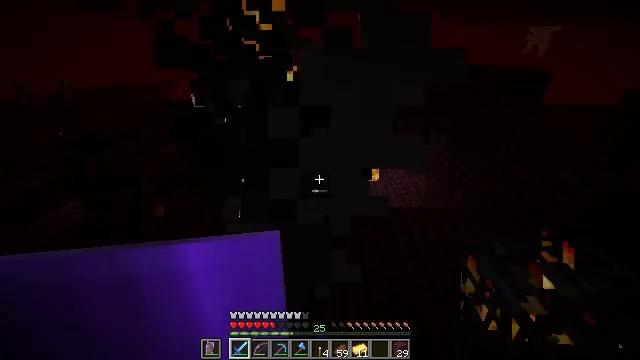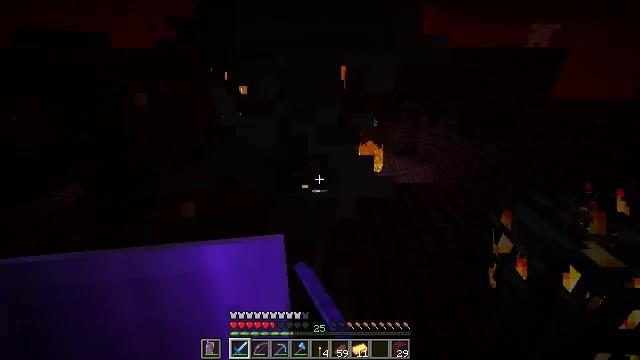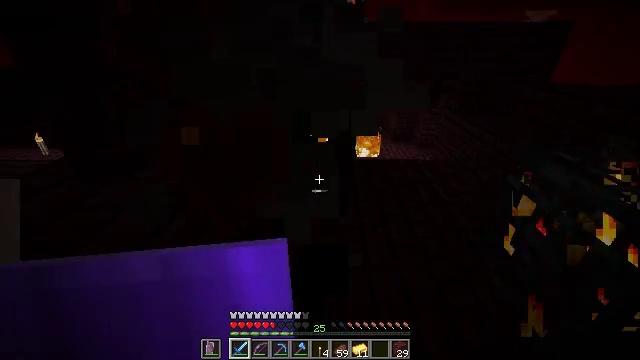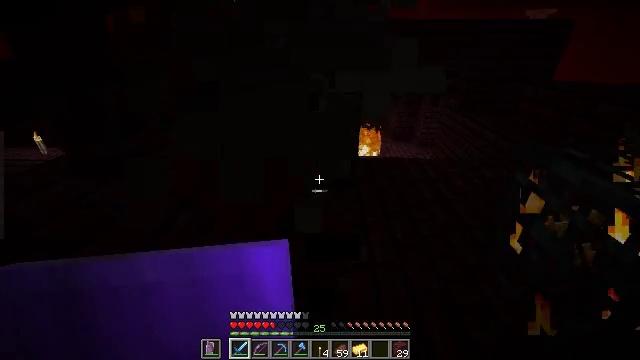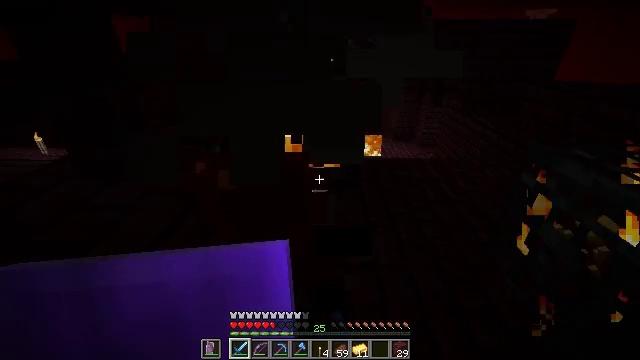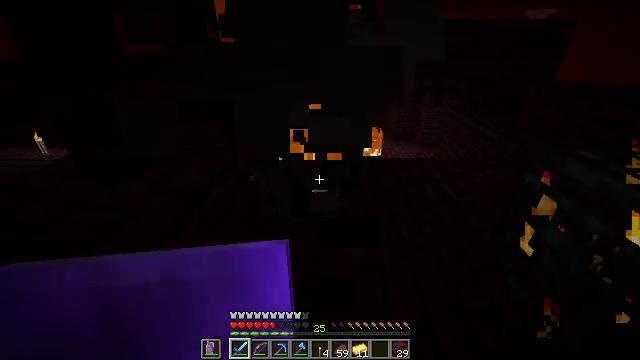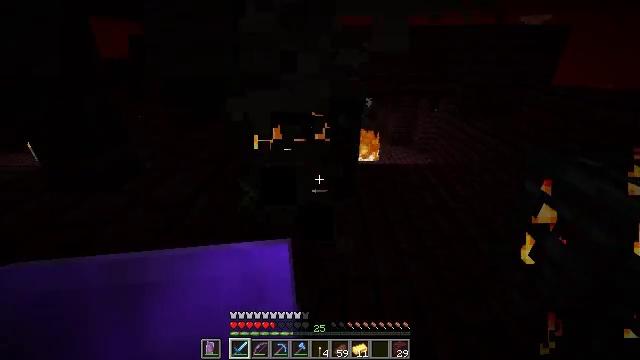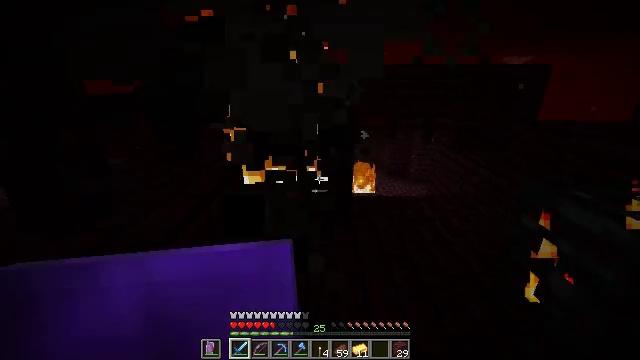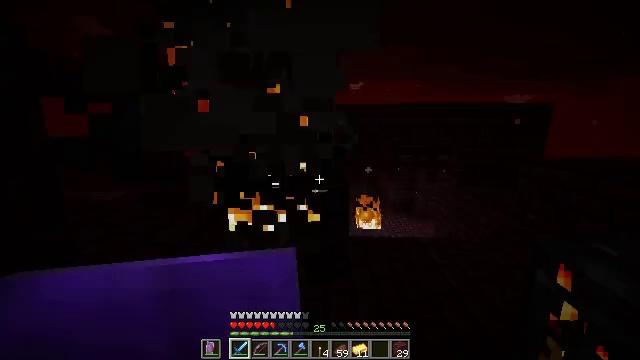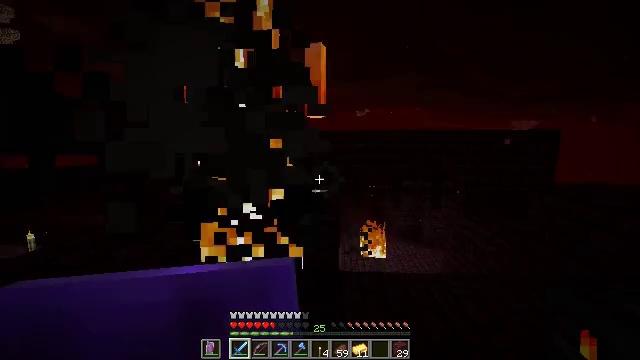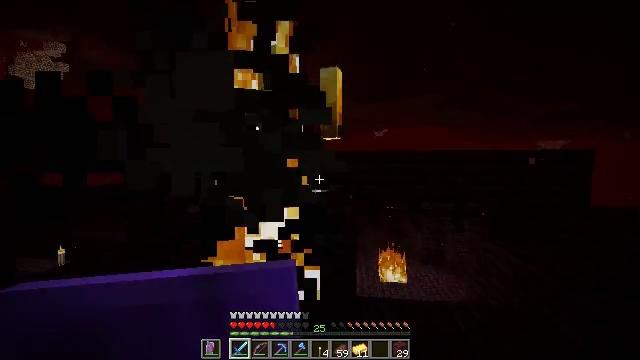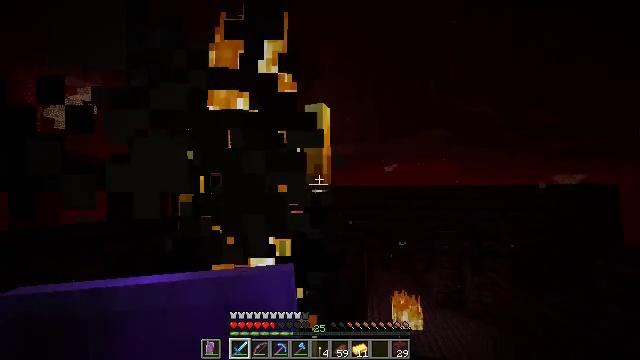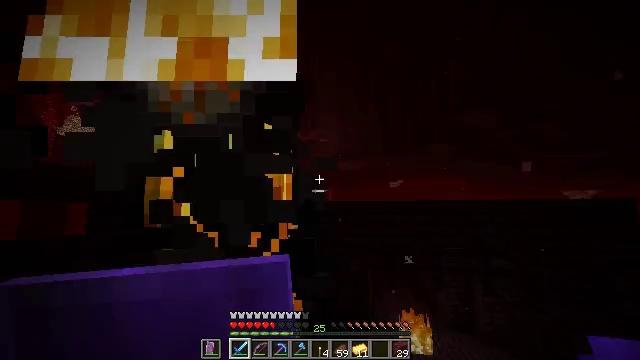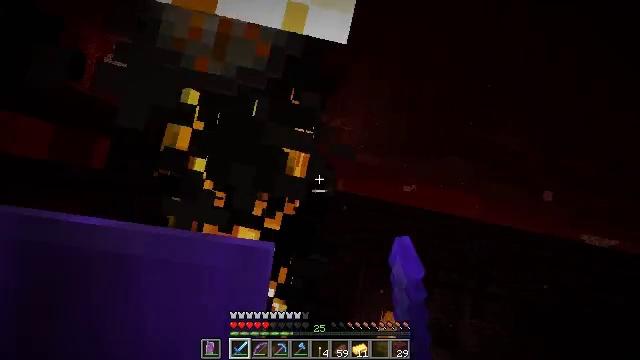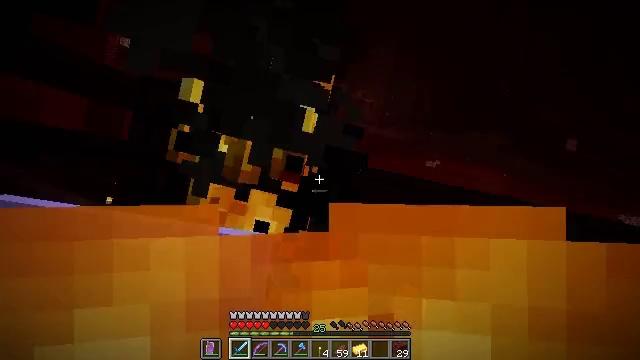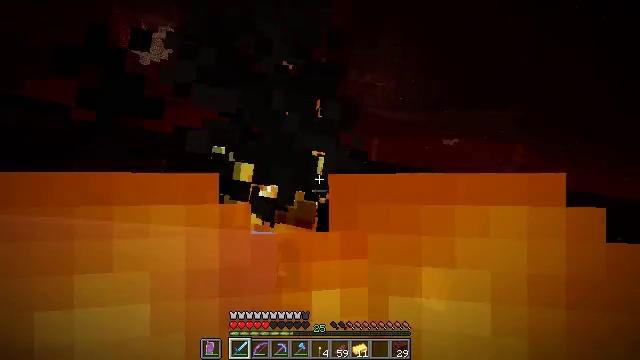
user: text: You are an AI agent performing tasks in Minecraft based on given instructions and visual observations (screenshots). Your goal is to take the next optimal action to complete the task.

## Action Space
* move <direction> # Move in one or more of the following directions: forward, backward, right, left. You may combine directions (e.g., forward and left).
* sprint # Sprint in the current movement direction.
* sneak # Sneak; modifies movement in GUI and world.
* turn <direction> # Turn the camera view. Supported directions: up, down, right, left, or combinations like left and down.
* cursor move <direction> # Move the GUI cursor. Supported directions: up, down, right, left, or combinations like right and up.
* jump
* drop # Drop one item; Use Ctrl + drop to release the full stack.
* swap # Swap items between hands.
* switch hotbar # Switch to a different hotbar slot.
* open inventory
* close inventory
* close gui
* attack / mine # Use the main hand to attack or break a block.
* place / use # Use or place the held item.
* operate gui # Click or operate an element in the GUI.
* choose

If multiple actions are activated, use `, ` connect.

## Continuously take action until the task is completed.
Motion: motion action
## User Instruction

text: Kill the blaze.
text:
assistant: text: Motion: attack / mine
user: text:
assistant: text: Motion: turn right and down, attack / mine
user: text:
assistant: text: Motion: attack / mine
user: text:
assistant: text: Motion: no_op
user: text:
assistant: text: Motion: no_op
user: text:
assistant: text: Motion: move forward and move right
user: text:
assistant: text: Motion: move forward and move right, turn up
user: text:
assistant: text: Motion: move forward and move right, turn left and up
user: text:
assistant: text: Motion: move forward and move right, turn left and up
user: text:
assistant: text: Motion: move forward, turn left and up
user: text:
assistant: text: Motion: turn left and up
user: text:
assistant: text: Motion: turn left and up, attack / mine
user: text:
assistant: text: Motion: turn left and down, attack / mine
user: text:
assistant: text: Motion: turn left and down, attack / mine
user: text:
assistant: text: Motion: turn left and down, attack / mine
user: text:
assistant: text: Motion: turn left and down, attack / mine
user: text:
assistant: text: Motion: attack / mine
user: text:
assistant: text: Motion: turn left
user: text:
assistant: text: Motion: attack / mine
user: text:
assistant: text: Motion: turn left, attack / mine
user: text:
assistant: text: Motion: move forward, turn down, attack / mine
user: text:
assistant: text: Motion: move forward, attack / mine
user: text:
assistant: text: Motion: move forward
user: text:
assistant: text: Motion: no_op